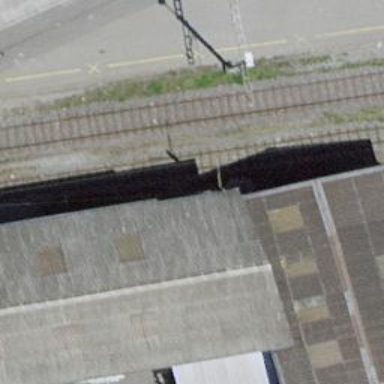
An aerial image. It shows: Narrow-gauge railway with one track passing through yard.